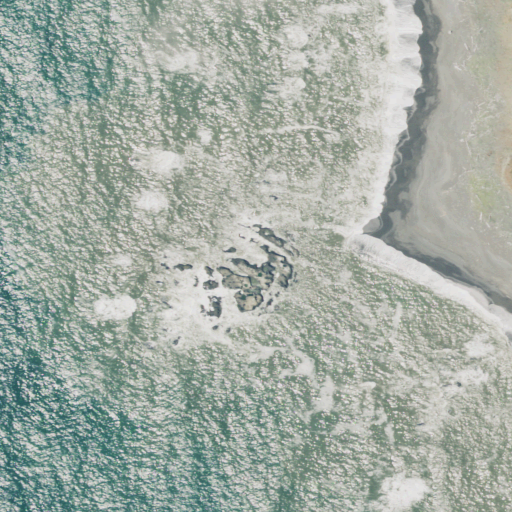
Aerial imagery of island in California named Hair Seal Rock containing open water, barren land, herbaceous wetlands, and shrub